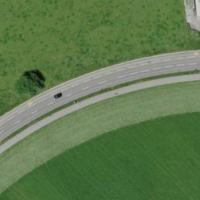
EUNIS habitat code: 24
Species observed at this site:
Ciconia ciconia